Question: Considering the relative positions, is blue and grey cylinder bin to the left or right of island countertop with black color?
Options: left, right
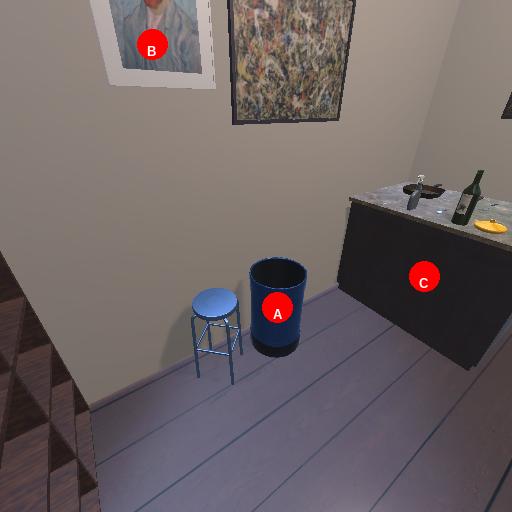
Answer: left